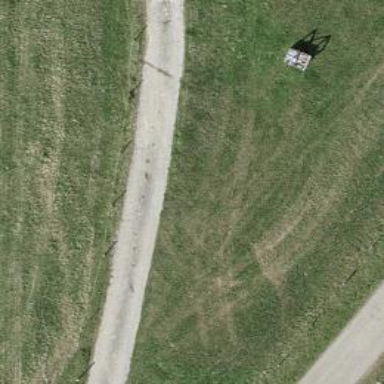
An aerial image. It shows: Unpaved driveway serving as service road.